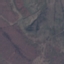
Label: HerbaceousVegetation